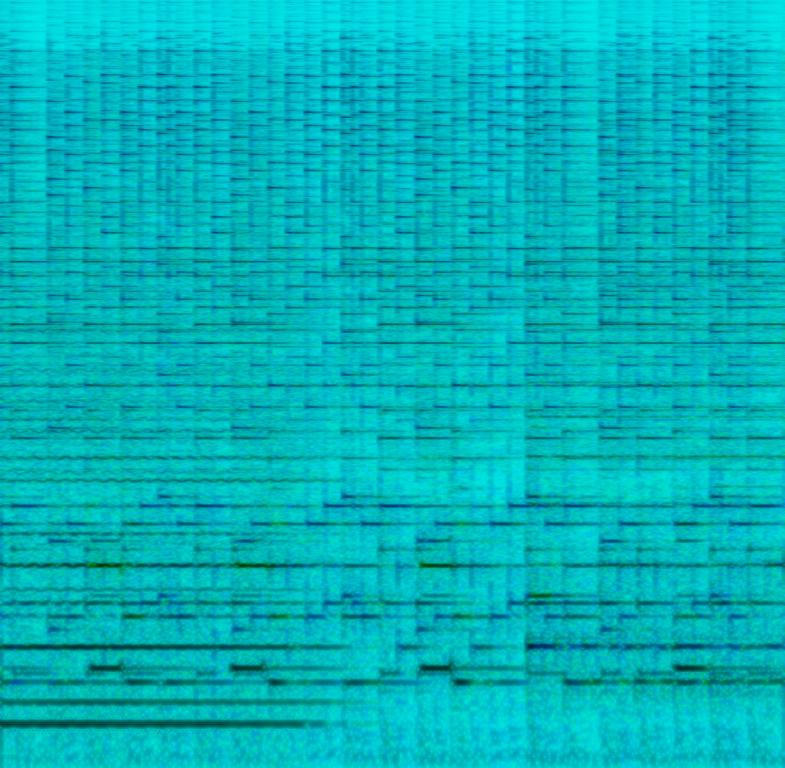
This music is instrumental. The tempo is fast with a spirited harpsichord, contrasting melancholic violin harmony, flute, cello , viola and piano accompaniment. The music is complex, syncopated , melancholic, wistful, anxious and restless. This music is a Western Classical Piece.